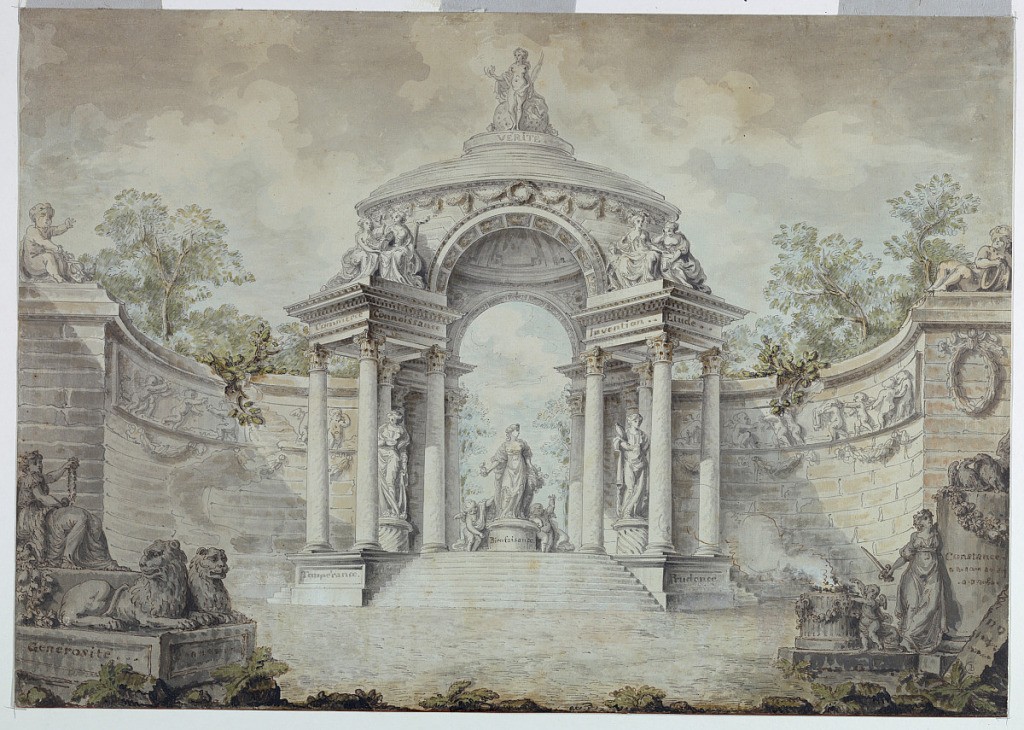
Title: Exedra in a Park Dedicated to the Virtues and Human Activities
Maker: Jean-Charles Delafosse, French, 1734 – 1789
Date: ca. 1770
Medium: Pen and black and brown ink, brush and watercolor on paper, lined
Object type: Drawing
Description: A rendering of garden architecture.  In groupings, in front of the ends of the exedra are, at left, a seated woman holding jewels (Generosity) with two lions crouching at her feet, placed on a base.  "Generosite" is printed on the base.  At right, a woman with a sword leaning against a shaft of a column (Constancy), upon which a pair of billing doves rests.  "Constance" is printed on the column. On the other side of the woman are a putto and an altar.  There is a decaying tombstone at the right foreground.  In the center, at the middle ground, a pavilion forms the center of the structure.  It is a dome elevated on eight Corinthian columns.  Truth, "Verite" tops the dome.  It is a standing female sculpture.  A group of Charity, "Bienfaisance", stands in the middle, directly below the dome.  In projecting curving wings, between the columns, are the statues of "Temperance", and "Prudence"; Inscriptions "Commerce" and "Knowledge", "Connaissance", at left, "Invention" and "Study", "Etude", at right, are placed upon the base and entablature.  Putti with attributes of Mercury crouch upon the ends of the exedra.  A frieze with figures of putti is placed along the top part of the exedra.  Tops of trees are visible behind the exedra.